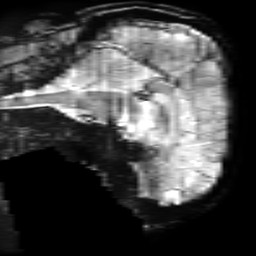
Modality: T2starw
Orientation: sagittal
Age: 55
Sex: male
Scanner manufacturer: ge
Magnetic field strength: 3 T
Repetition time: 0.65 s
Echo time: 0.02 s